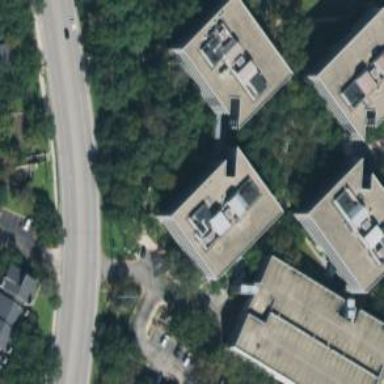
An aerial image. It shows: Office building.